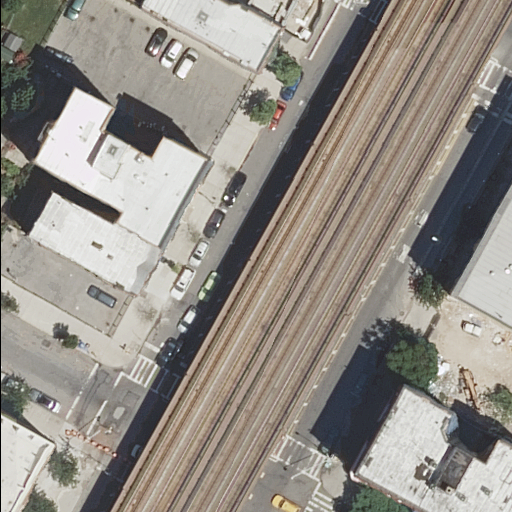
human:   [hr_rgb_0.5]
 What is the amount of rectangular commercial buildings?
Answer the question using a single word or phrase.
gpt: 0

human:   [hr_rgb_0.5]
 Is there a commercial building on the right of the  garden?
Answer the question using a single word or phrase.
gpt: no

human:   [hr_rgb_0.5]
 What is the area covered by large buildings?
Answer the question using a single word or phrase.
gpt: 3636m2

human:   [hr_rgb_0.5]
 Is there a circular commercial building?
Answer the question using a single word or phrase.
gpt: no

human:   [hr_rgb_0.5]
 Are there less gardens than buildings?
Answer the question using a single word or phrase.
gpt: yes

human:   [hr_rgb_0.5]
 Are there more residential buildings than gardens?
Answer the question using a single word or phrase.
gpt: yes

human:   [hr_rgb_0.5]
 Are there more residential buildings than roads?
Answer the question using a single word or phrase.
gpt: yes

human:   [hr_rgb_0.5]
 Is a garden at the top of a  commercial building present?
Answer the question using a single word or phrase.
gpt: no

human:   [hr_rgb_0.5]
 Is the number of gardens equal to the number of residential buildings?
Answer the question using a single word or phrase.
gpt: no

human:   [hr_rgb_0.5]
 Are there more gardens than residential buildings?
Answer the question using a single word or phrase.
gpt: no

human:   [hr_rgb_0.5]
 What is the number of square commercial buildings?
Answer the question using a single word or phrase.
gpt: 0

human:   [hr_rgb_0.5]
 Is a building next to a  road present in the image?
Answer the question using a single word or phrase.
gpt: yes

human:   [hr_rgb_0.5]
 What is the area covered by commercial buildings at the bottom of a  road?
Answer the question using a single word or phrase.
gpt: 0m2

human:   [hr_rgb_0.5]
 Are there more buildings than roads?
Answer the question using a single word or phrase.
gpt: yes

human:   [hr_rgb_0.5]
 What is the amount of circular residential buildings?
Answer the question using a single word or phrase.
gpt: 0

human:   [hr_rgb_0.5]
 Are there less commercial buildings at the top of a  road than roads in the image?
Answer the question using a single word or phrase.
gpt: yes

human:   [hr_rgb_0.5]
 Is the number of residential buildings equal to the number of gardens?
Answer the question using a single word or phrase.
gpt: no

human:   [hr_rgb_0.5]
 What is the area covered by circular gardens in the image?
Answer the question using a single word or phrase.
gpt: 0m2

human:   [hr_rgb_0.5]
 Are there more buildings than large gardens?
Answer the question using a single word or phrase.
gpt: yes

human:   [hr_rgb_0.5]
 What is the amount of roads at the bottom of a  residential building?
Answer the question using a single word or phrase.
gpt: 4

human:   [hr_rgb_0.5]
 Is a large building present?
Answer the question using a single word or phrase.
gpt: yes

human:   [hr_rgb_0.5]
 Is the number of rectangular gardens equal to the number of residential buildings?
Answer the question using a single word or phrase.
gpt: no

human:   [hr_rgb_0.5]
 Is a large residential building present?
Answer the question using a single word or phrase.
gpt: yes

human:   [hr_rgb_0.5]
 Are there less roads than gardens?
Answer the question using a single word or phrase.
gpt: no

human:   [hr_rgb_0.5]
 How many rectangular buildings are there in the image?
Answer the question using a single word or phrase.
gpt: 6

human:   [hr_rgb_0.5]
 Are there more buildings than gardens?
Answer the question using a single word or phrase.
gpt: yes

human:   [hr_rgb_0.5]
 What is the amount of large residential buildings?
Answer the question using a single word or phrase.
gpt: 3

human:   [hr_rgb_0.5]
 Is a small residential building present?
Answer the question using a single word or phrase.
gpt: yes

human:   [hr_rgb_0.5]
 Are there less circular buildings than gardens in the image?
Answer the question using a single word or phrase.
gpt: yes

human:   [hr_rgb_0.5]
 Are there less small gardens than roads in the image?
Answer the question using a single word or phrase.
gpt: yes

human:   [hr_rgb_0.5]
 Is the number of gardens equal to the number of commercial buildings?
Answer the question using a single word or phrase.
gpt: no

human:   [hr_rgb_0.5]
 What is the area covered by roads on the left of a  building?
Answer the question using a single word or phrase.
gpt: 0m2

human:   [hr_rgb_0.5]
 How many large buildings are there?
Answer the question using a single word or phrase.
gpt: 3

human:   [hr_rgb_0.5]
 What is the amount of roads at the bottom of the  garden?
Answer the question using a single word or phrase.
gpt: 1

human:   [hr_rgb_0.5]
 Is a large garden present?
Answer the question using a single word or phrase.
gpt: yes

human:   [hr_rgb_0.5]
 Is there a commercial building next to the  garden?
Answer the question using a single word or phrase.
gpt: no